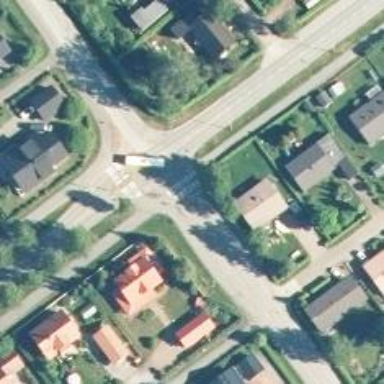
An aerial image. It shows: Road with "give way" sign.